Question: I am trying to draw a straight separator line on an UIView. Basically, this is not so hard but I was wondering if there exists an easier way to do this. For example in the Storyboard.
Actually, I am drawing the line using a self created UIView with 1px height and a certain background color.
What I want to do is something like in Apple's Mail App: (the separator line)
(Sorry for the huge image - is there a way to set the size in this editor?)

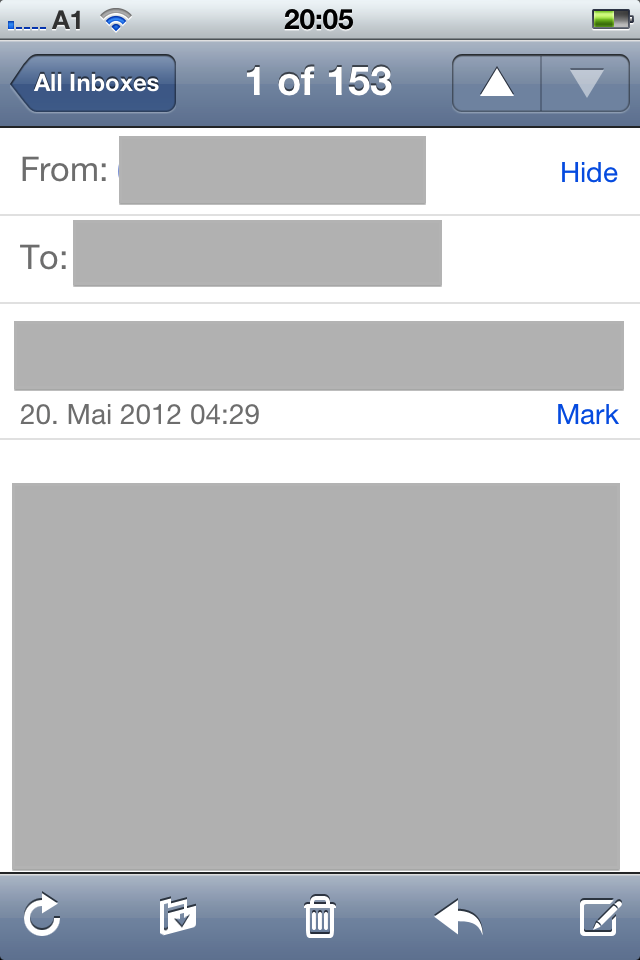
Answer: My suggestion is to use a static UITableView. You can set it on storyboard and use your custom cells, and the tableView will create that separator lines. I would create each cell from storyboard.
Hope it helps you!